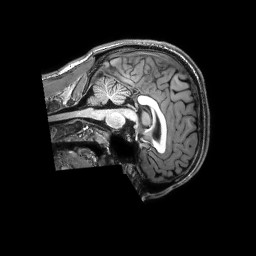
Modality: T1w
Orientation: sagittal
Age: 23
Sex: male
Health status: healthy
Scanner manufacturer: philips
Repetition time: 0.009 s
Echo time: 0.004 s